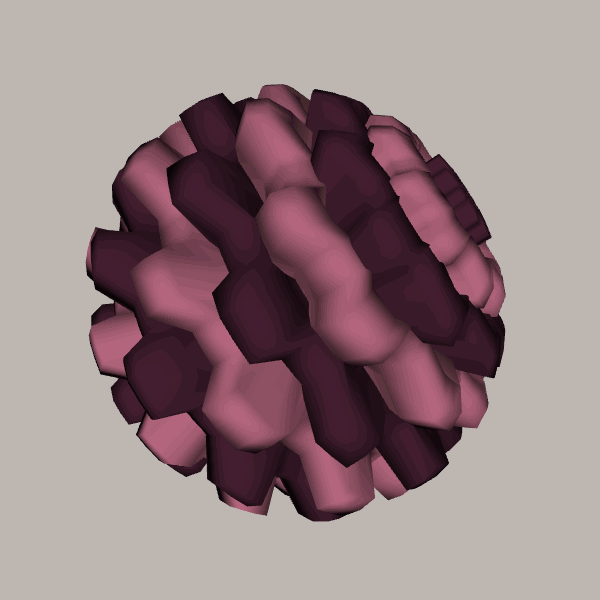
Background: light